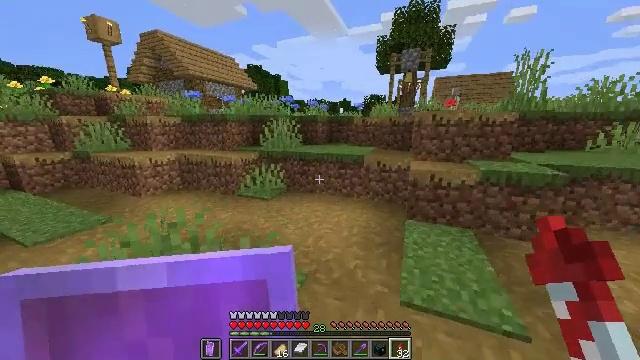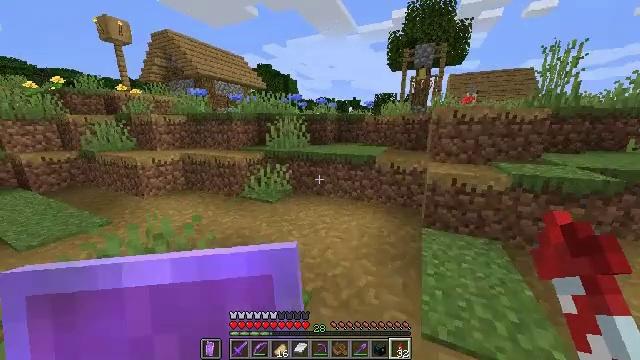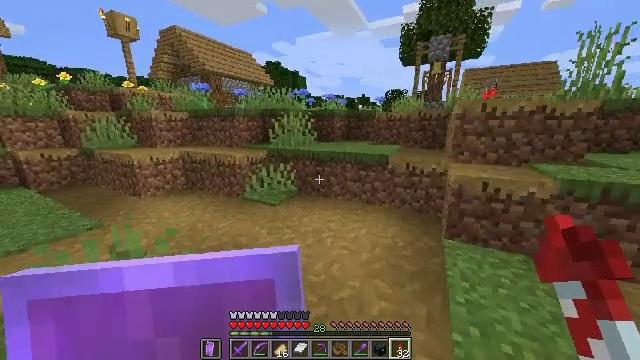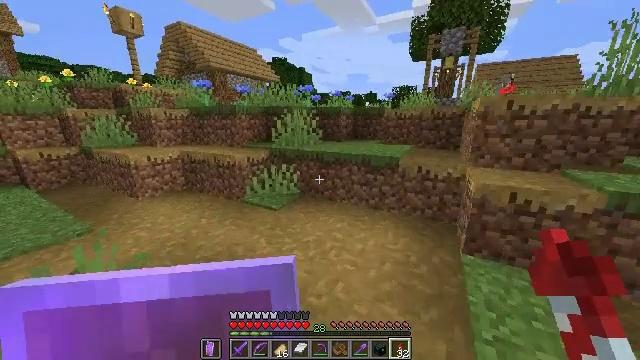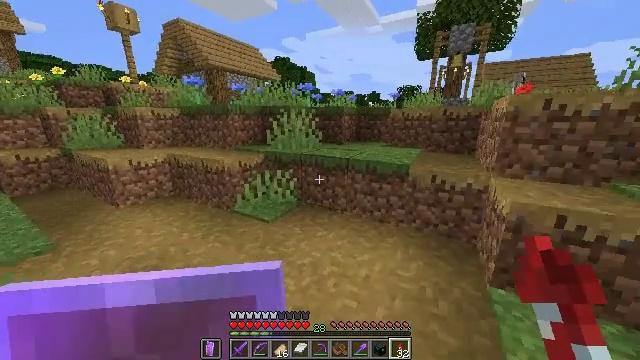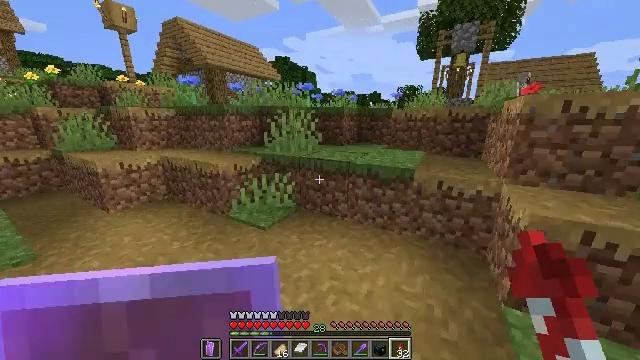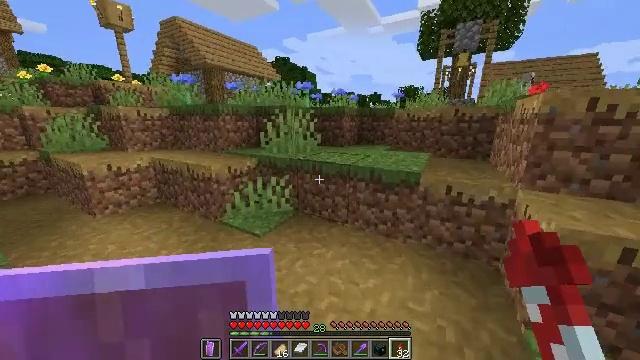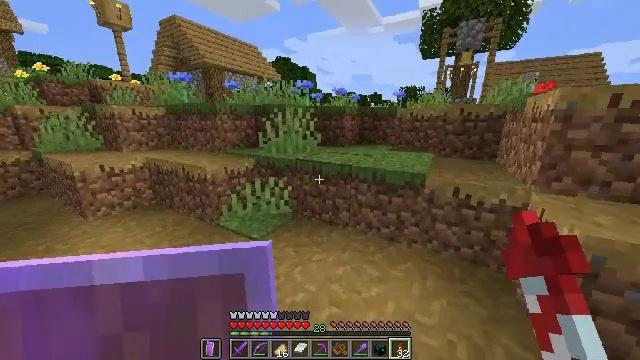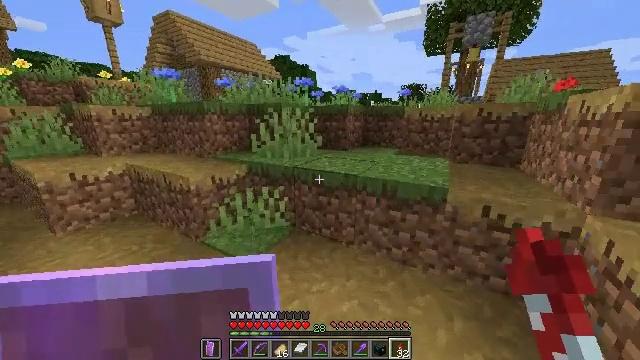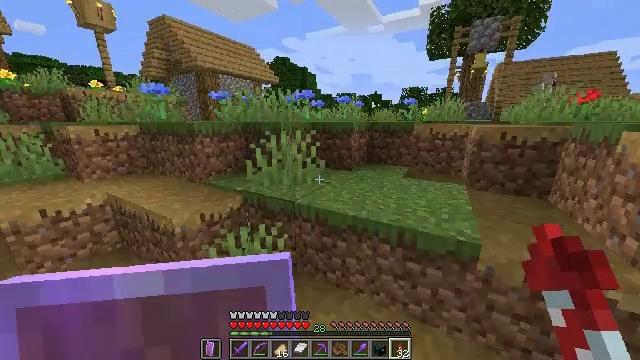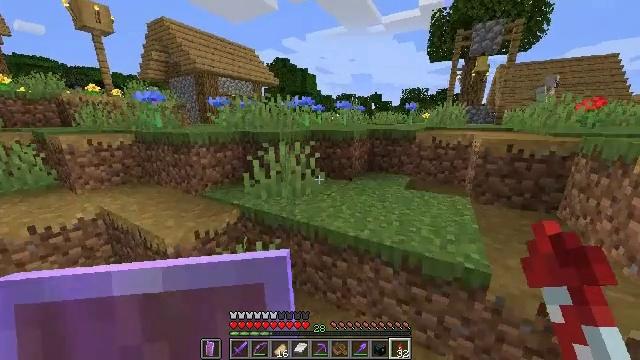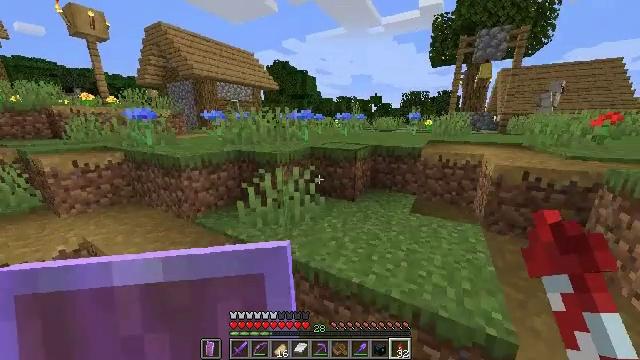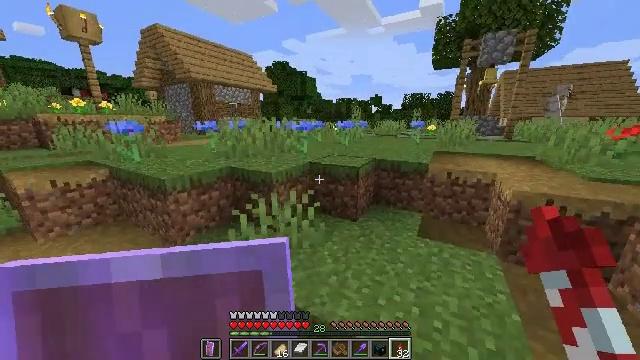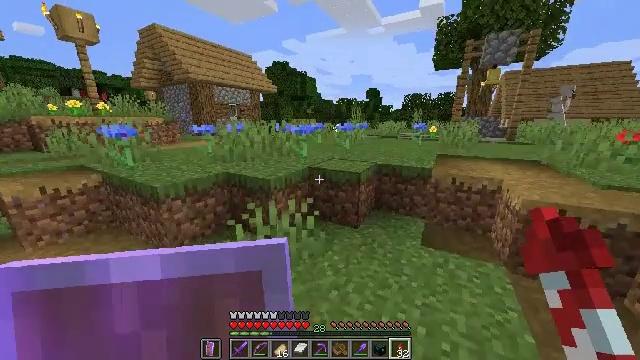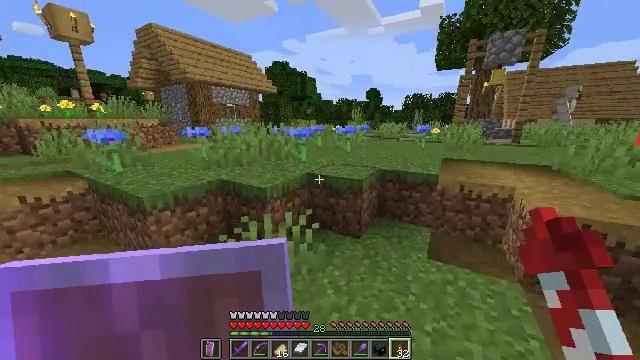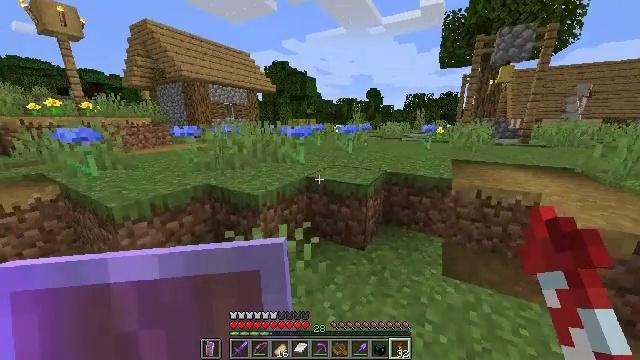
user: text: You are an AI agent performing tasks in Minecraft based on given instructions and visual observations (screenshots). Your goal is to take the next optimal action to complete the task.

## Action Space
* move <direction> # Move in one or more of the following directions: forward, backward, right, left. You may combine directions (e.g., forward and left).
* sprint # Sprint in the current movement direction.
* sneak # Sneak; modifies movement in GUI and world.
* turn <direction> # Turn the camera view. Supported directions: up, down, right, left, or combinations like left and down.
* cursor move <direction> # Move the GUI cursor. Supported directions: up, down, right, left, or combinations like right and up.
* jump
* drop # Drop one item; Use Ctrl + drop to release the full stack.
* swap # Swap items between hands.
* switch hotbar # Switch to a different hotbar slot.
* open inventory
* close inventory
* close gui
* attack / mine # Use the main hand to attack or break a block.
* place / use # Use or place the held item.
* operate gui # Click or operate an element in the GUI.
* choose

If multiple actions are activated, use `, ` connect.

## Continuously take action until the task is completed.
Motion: motion action
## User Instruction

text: Attack the grass path to restore it to dirt.
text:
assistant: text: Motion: move forward, sprint, turn left
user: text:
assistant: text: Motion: move forward, sprint, turn left
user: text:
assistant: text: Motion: move forward, sprint, turn left
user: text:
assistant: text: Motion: move forward, sprint
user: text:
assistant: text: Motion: move forward, sprint
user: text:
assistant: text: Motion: move forward, sprint
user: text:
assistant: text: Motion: move forward, sprint
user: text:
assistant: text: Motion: move forward, sprint
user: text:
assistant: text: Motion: move forward, sprint, jump
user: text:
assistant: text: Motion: move forward, sprint, jump
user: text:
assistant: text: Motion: move forward, sprint, jump
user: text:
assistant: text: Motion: move forward, sprint, jump
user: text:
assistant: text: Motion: move forward, sprint, jump
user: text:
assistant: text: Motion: move forward, sprint, jump
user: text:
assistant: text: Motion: move forward, sprint, jump
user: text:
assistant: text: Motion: move forward, sprint
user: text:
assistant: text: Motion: move forward, sprint
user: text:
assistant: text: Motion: move forward, sprint
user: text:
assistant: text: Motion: move forward, sprint, turn left
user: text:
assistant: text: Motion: move forward, sprint, turn left and down
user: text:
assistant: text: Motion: move forward, sprint, turn left, jump
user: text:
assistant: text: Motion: move forward, sprint, turn left and down, jump
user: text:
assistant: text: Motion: move forward, sprint, turn left and down, jump
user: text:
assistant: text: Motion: move forward, sprint, turn left, jump
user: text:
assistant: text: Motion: move forward, sprint, jump
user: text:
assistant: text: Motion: move forward, sprint, jump
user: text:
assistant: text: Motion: move forward, sprint, jump
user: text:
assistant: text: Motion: move forward, sprint, jump
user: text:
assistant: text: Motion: move forward, sprint
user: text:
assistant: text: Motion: move forward, sprint